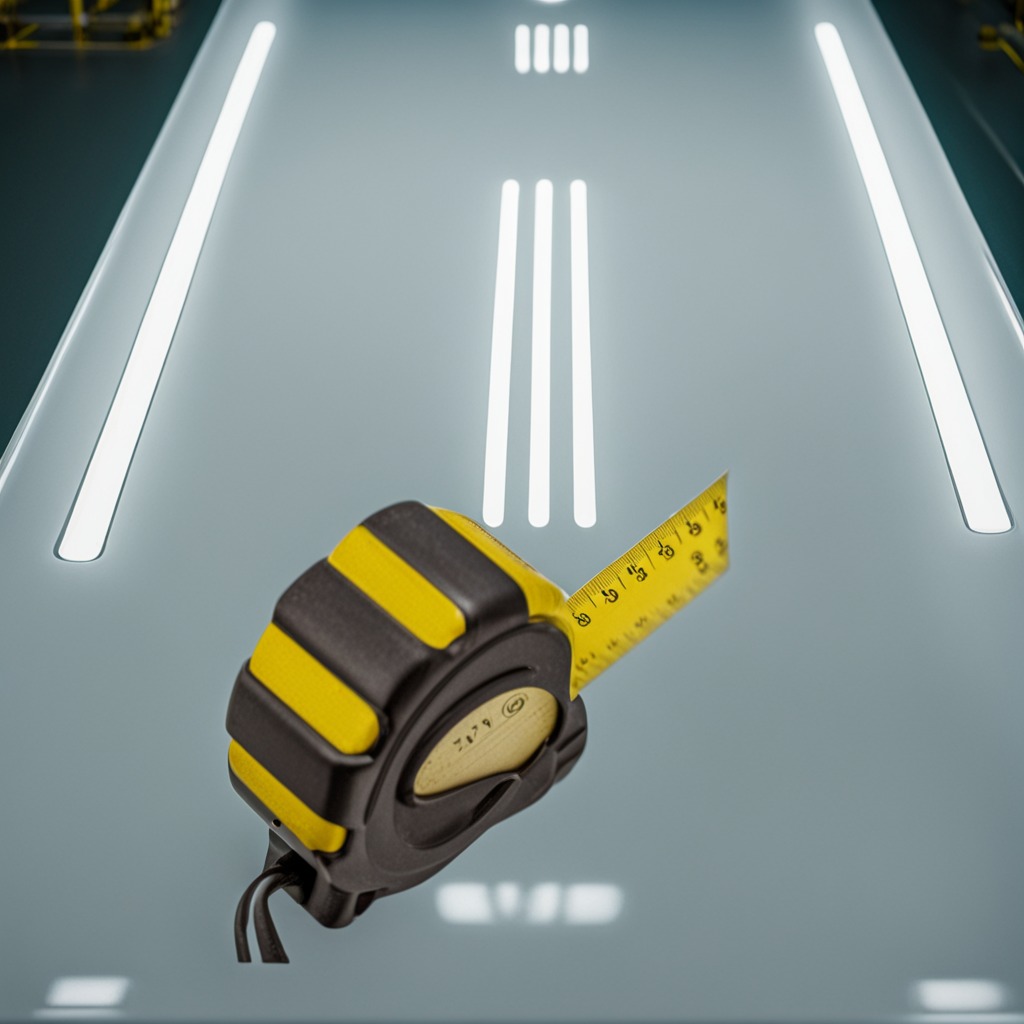
A measuring tape is lying on a table in a ship maintenance bay industrial lighting.